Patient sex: M
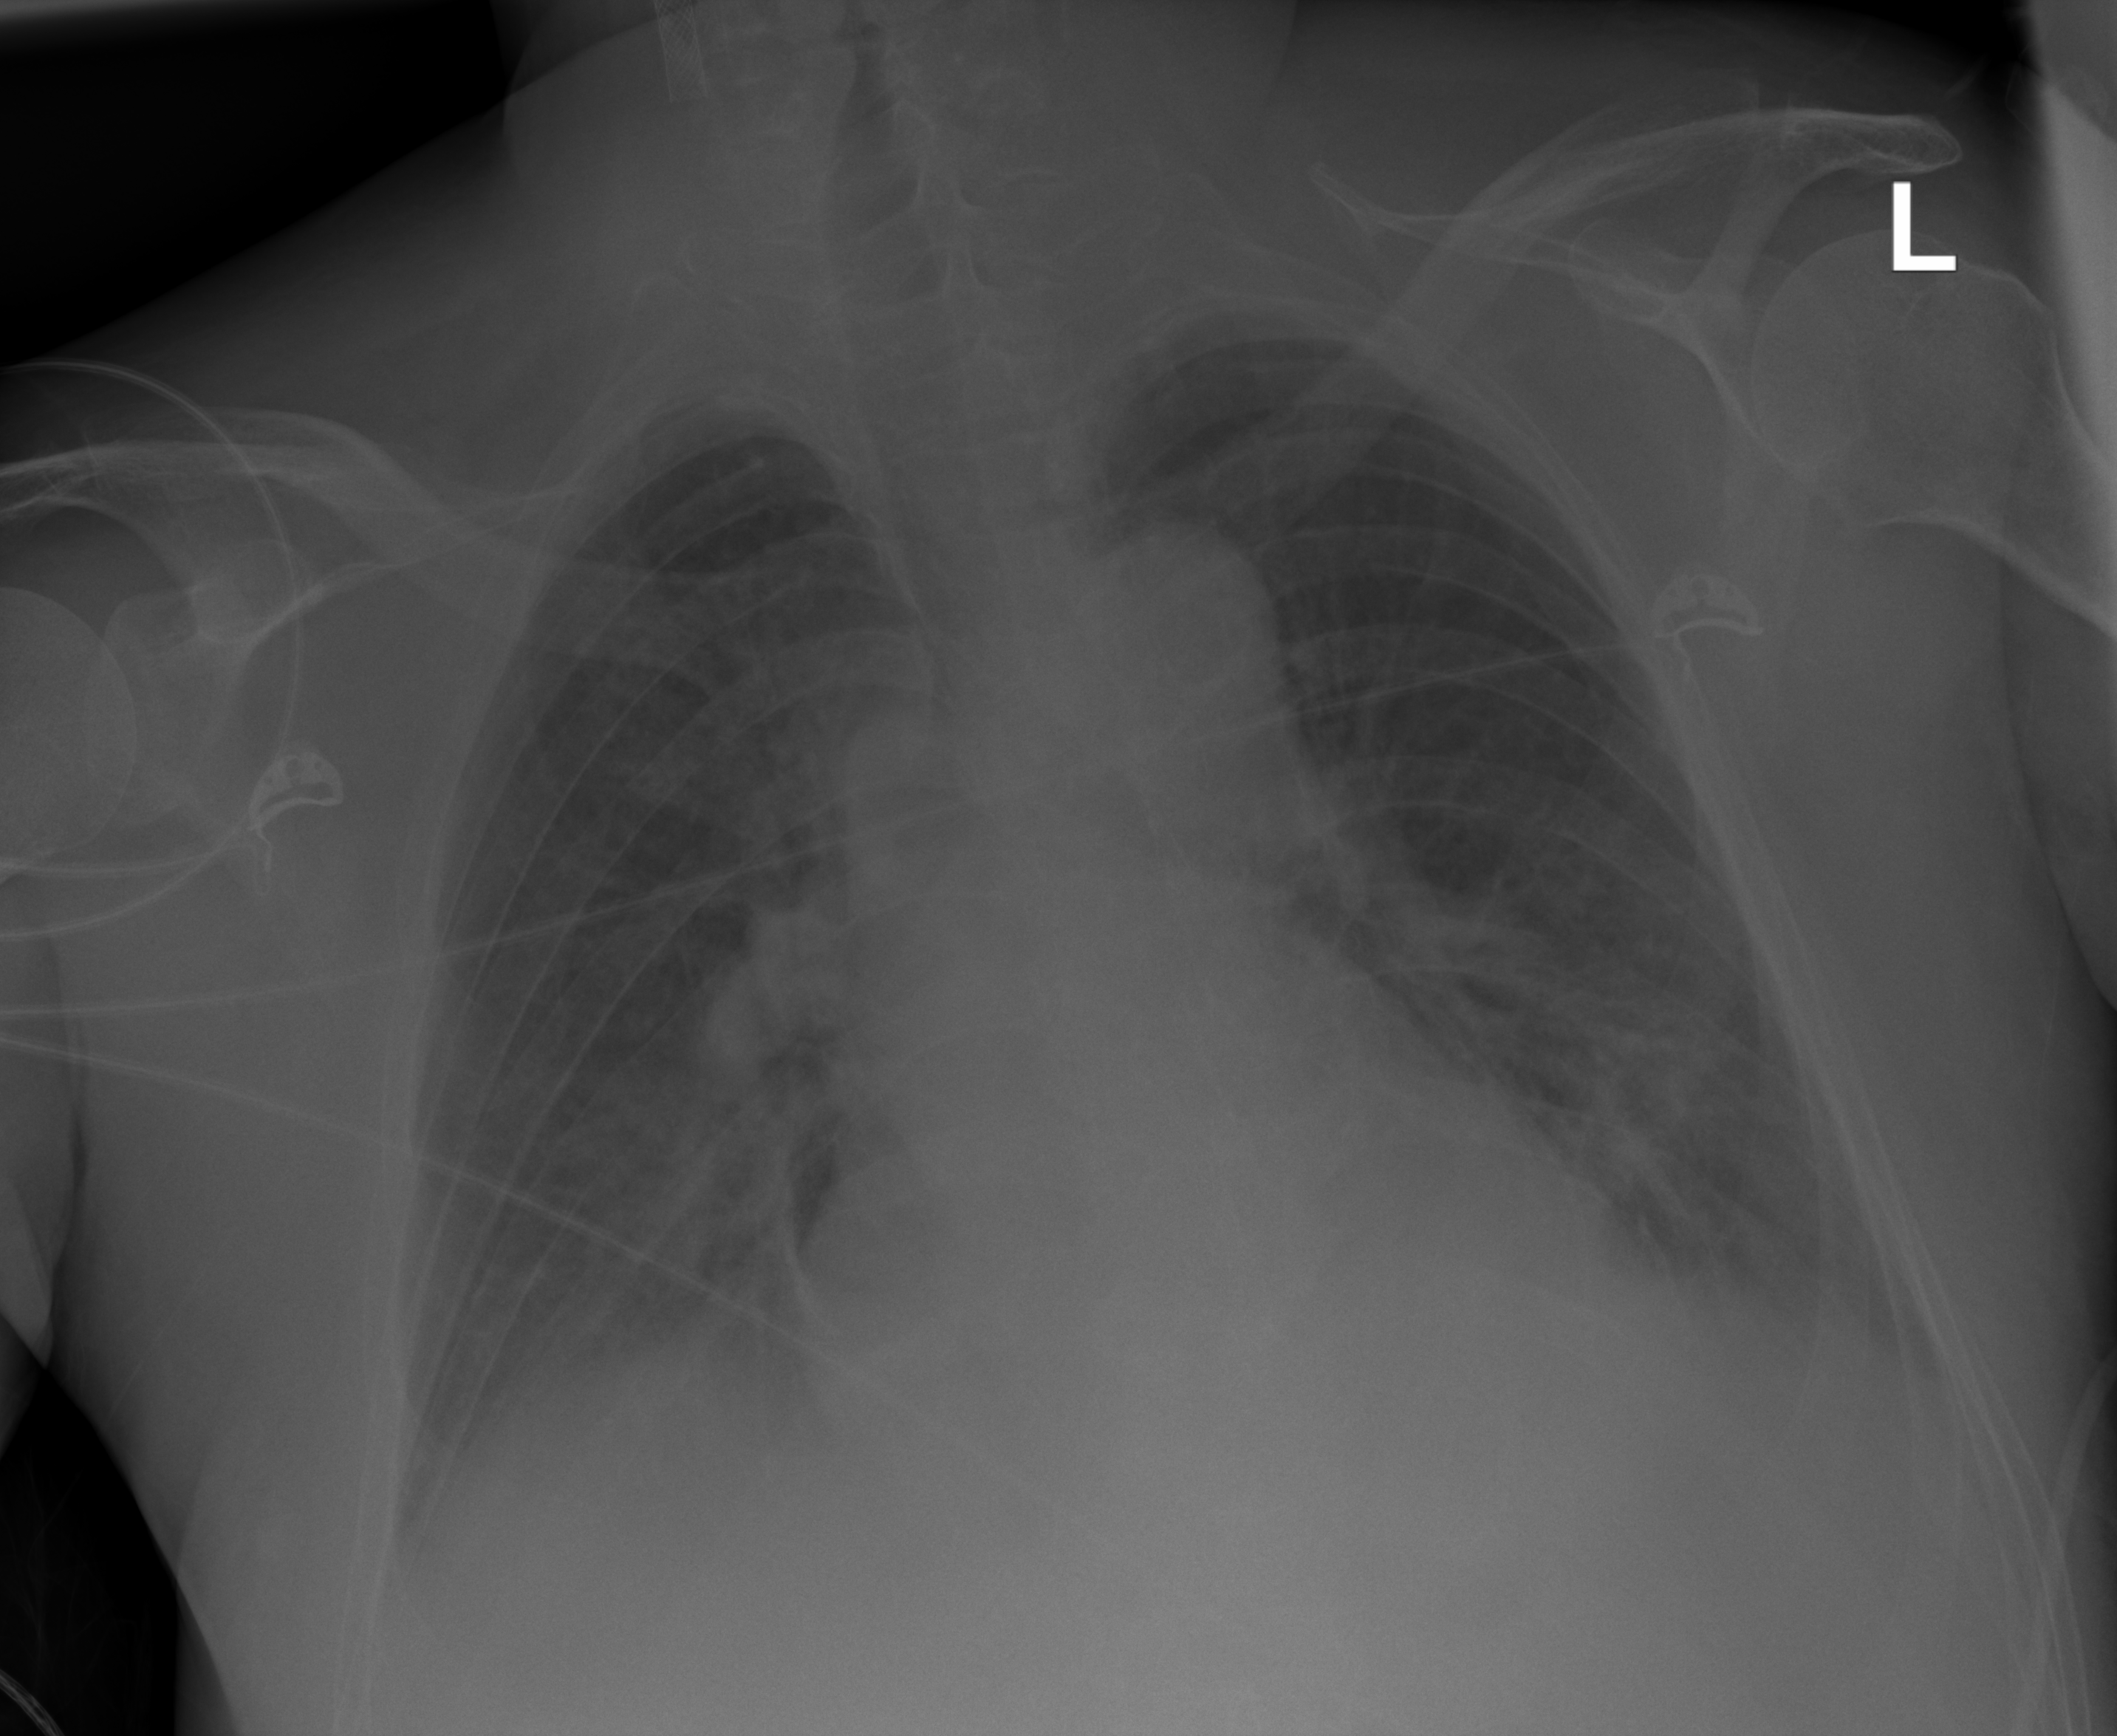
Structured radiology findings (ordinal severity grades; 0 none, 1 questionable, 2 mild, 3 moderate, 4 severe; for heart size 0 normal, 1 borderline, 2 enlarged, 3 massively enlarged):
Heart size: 1
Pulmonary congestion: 3
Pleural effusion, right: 2
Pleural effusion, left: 2
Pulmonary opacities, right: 0
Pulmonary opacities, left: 0
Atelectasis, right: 2
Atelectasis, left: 2